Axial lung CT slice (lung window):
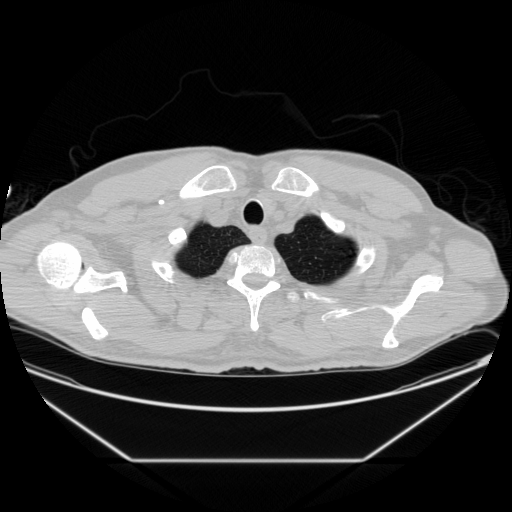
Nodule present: no